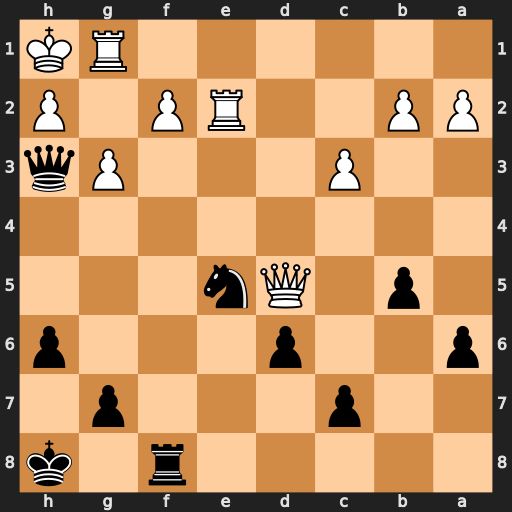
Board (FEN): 5r1k/2p3p1/p2p3p/1p1Qn3/8/2P3Pq/PP2RP1P/6RK
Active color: b
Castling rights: -
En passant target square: -
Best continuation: Nf3 Rg2 Nxh2 Qe6 Rf5 Qxf5 Qxf5 Re8+ Kh7